Question: I am having trouble fixing a problem that I have with the BackStack. I have 3 fragments that are managed by an Activity:

The navigation between the fragments I using this code:
'''
private void showFragment(BabysitFragment babysitFragment, UserRequest userRequest) {
FragmentTransaction fragmentTransaction = getSupportFragmentManager().beginTransaction();
switch (babysitFragment) {
case CHILDREN_OVERVIEW:
toolbar.setVisibility(View.VISIBLE);
Fragment childrenSpecification = ChildrenOverviewFragment.newInstance(userRequest);
fragmentTransaction.addToBackStack(null);
fragmentTransaction.replace(R.id.fragment_container, childrenSpecification, BabysitFragment.CHILDREN_OVERVIEW.getSimpleName()).commit();
break;
case CHILD_SPECIFICATION:
toolbar.setVisibility(View.VISIBLE);
Fragment childSpecification = ChildSpecificationFragment.newInstance(userRequest);
fragmentTransaction.setTransition(FragmentTransaction.TRANSIT_FRAGMENT_OPEN);
fragmentTransaction.addToBackStack(null);
fragmentTransaction.replace(R.id.fragment_container, childSpecification, BabysitFragment.CHILD_SPECIFICATION.getSimpleName()).commit();
break;
}
}
//Gets called by FinalizeFrag and ChildSpecificationFrag
@Override
public void onChildrenOverviewNeeded(UserRequest userRequest) {
showFragment(BabysitFragment.CHILDREN_OVERVIEW, userRequest);
}
//Gets called by ChildrenOverviewFrag
@Override
public void onChildSpecificationNeeded(UserRequest userRequest) {
showFragment(BabysitFragment.CHILD_SPECIFICATION, userRequest);
}
'''
I want the user to be able to go back to the FinalizeFrag using the backbutton from the other 2 fragments. This works with the current code but In 1 flow I do have a problem:
1. The users saves the new 'Child' in the ChildSpecificationFrag (save icon in the toolbar)
2. User gets redirected to the ChildrenOverviewFrag
3. User presses back button
4. Stays on the ChildrenOverviewFrag (SHOULD redirect to the FinalizeFrag)
NOTE: when I press the button again it does redirect to the FinalizeFrag
Code when clicking the close button (ChildSpecificationFragment):
'''
if (id == android.R.id.home) {
getActivity().onBackPressed();
}
'''
Code when clicking the save button (ChildSpecificationFragment):
'''
...
userRequest.getFamilyDetails().getChildren().add(child);
getActivity().getSupportFragmentManager().popBackStackImmediate();
onChildrenOverviewNeededListener.onChildrenOverviewNeeded(userRequest, this);
'''
As you can see I am removing the Fragment from the BackStack. What am I doing wrong? Thanks in advance!
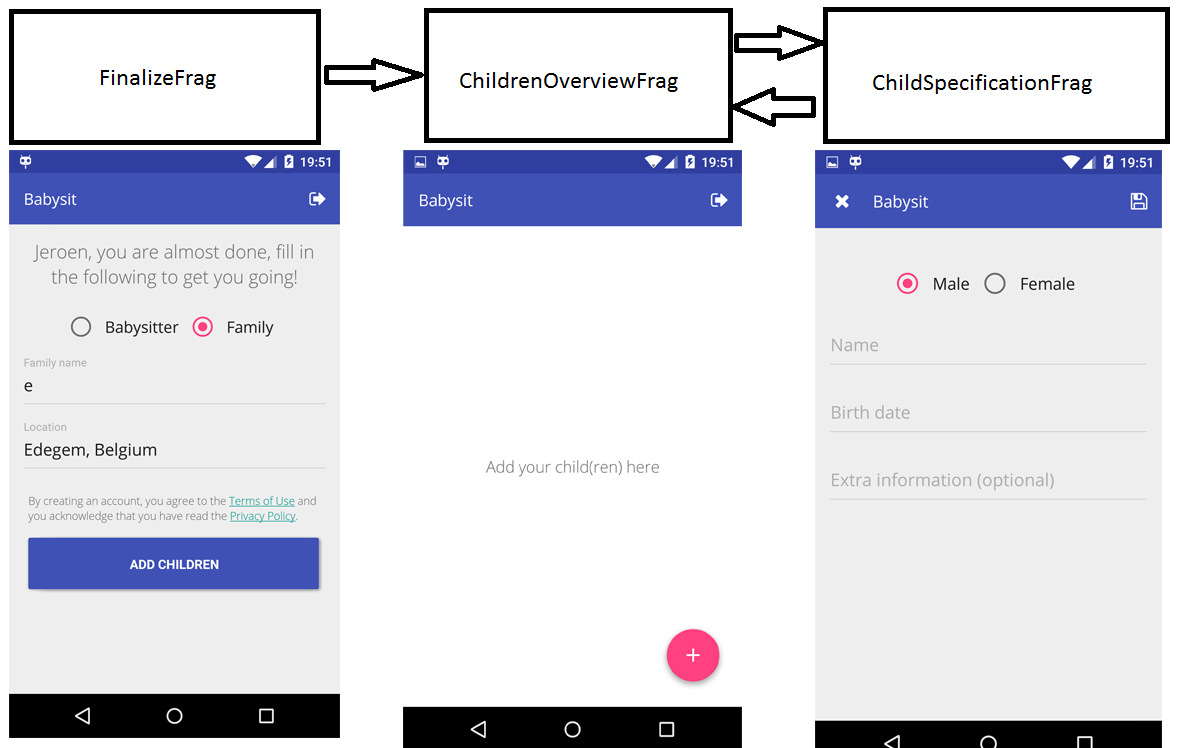
Answer: Don't call addToBackStack, before doing "User gets redirected to the ChildrenOverviewFrag",